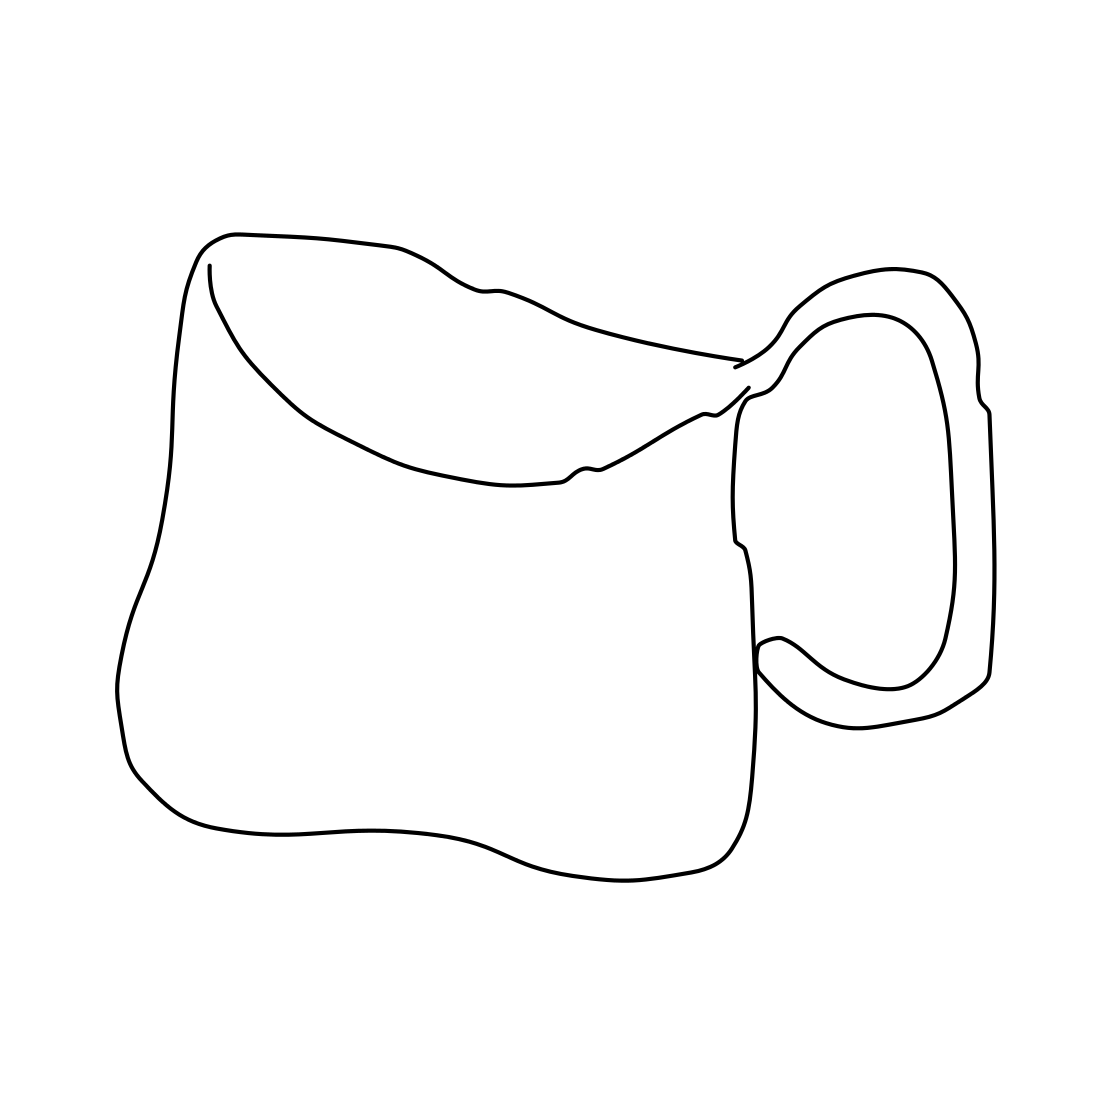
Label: mug